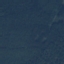
Land use / land cover: Forest